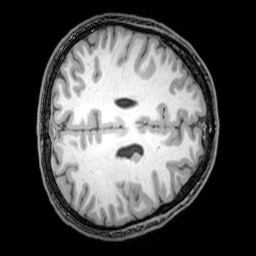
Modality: T1w
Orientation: axial
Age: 22
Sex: male
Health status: healthy
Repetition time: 0.081 s
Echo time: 0.037 s